Interaction volume radius: 5 \u00c5
Interaction volume height: 20 \u00c5
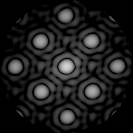
Disorder parameter: 0.04278